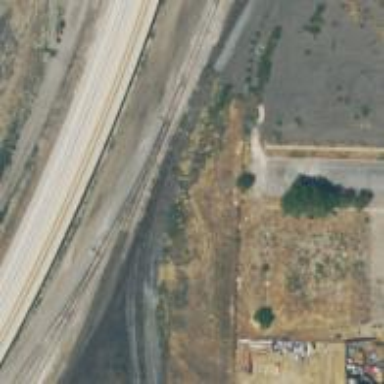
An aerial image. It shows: Rail spur service.